Field crop: maize
Growth stage: 2
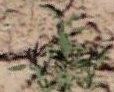
Species: atriplex